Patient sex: M
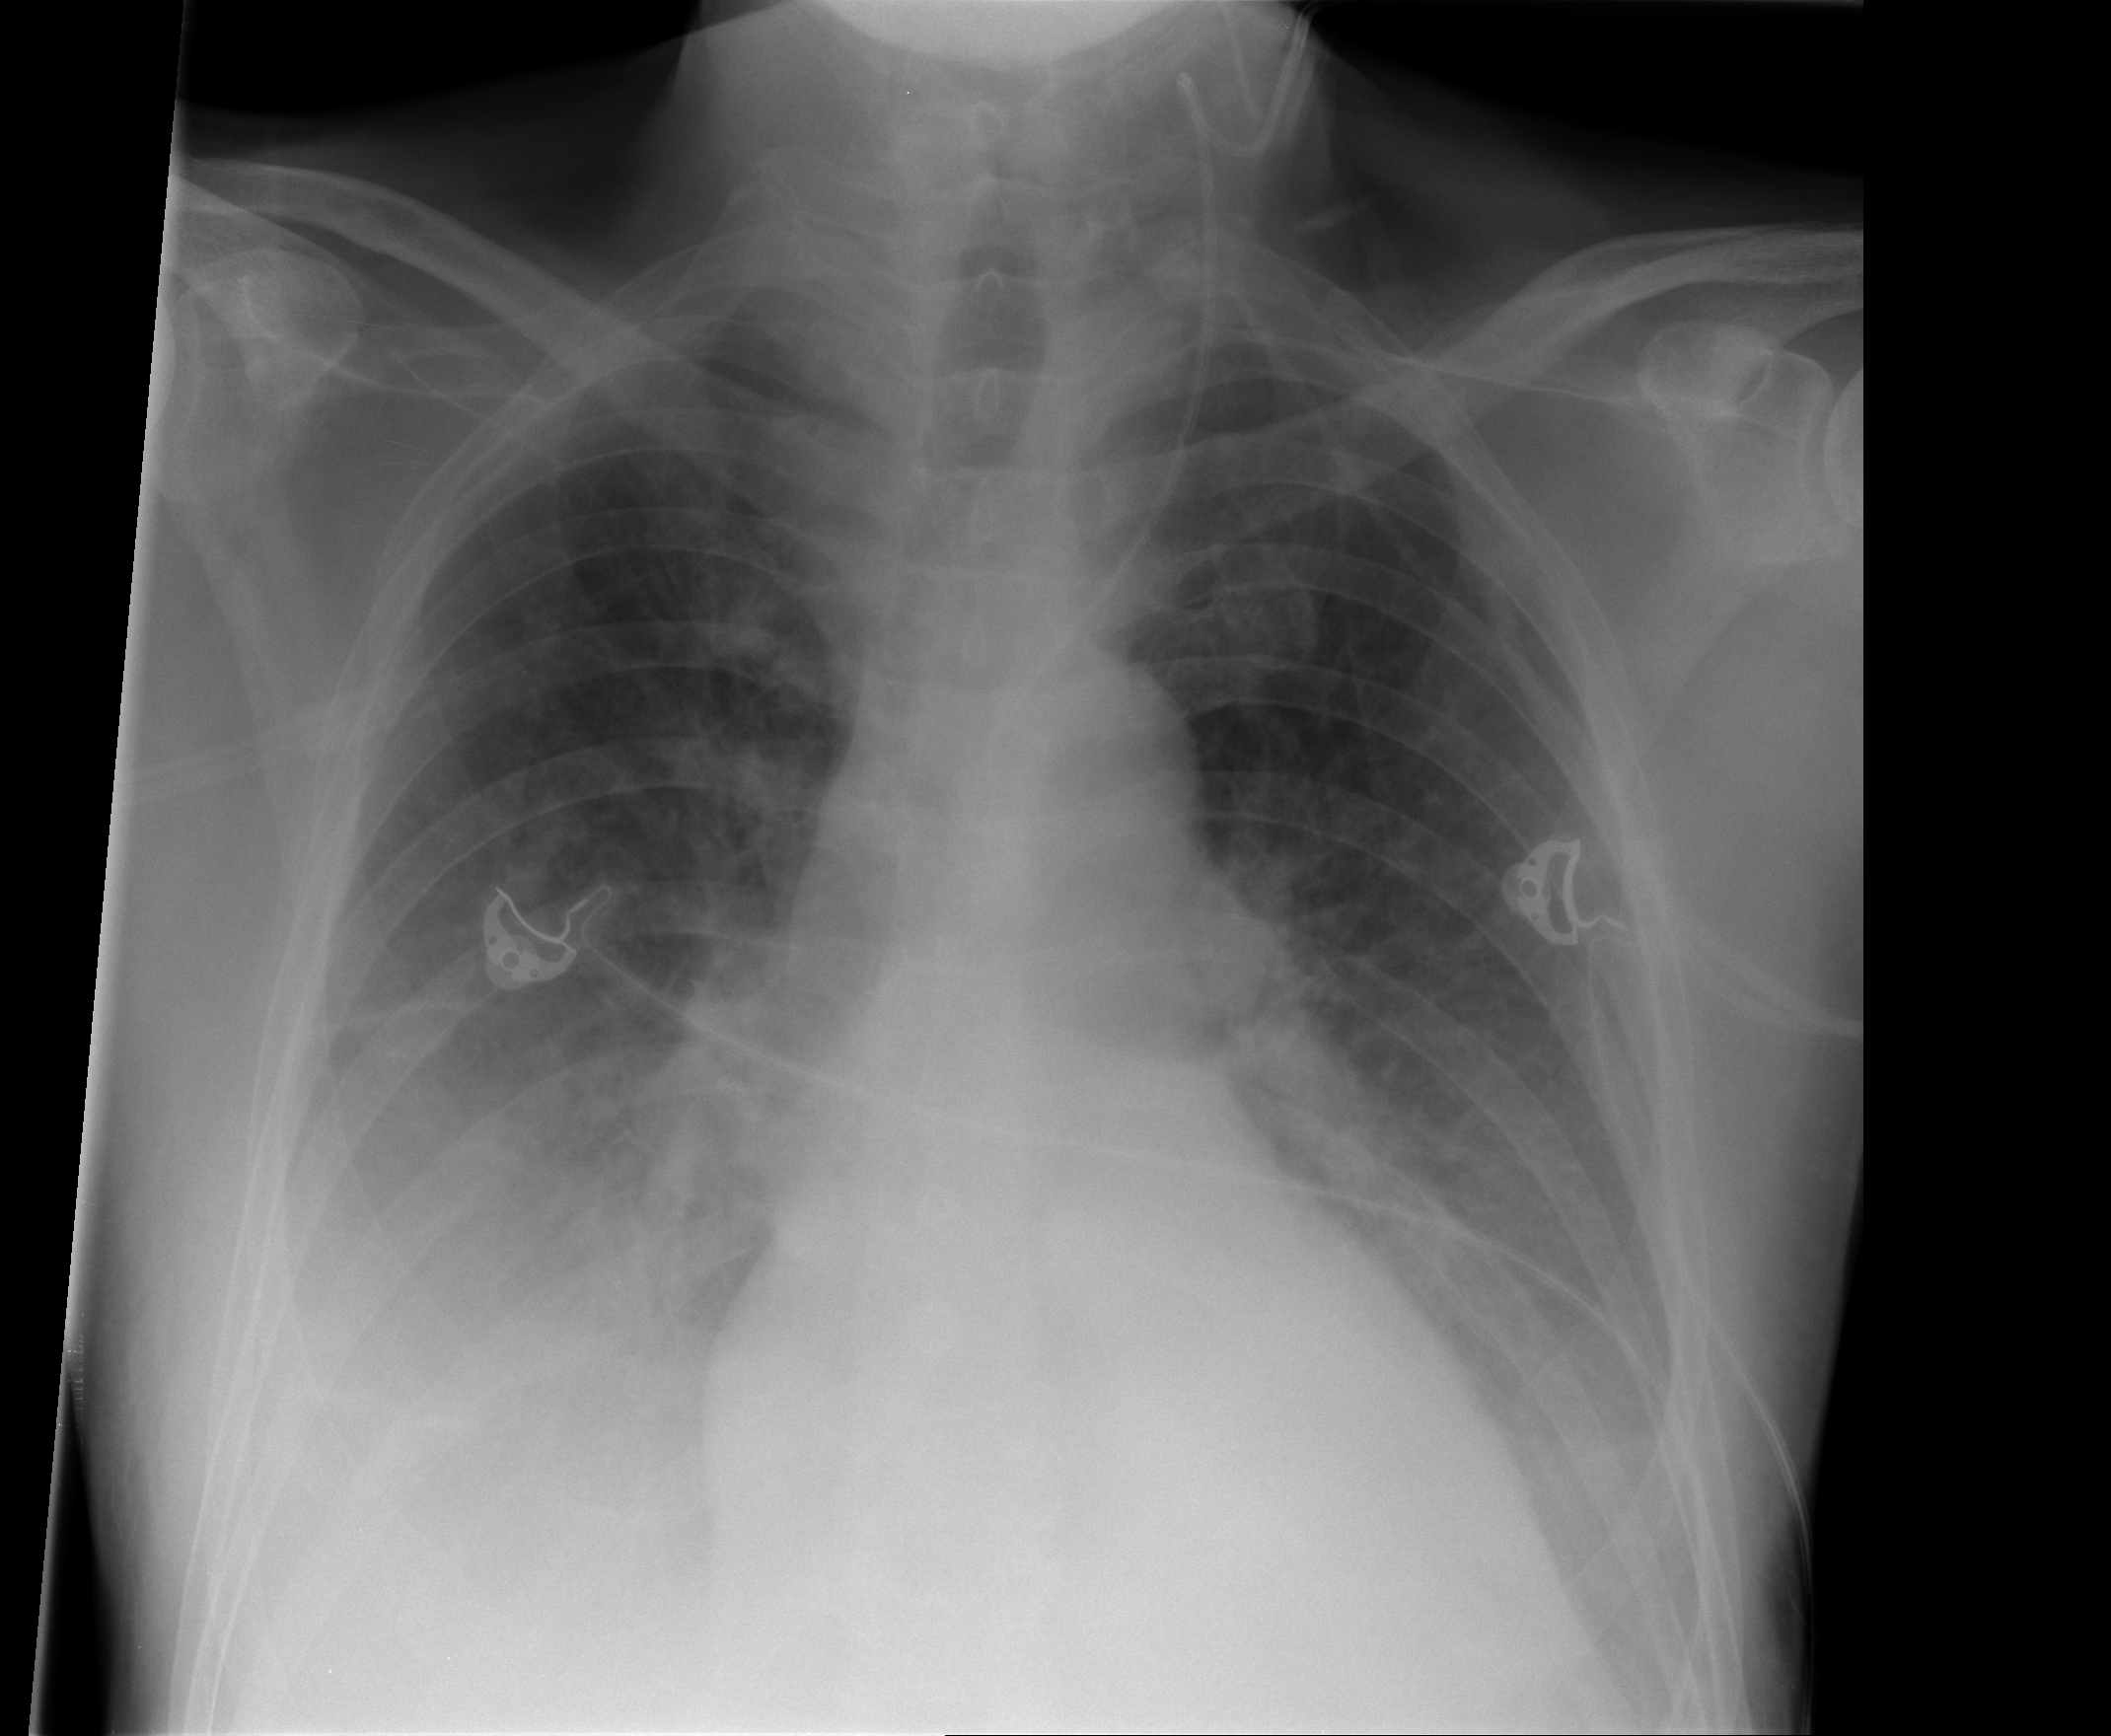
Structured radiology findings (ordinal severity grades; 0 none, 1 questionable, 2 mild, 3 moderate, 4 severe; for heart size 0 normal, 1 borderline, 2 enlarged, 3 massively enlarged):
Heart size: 0
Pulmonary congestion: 2
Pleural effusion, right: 3
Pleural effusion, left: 2
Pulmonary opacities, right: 2
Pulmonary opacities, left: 2
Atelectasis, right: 2
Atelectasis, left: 2